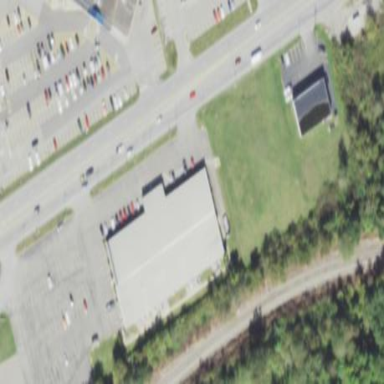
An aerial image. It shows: Building.